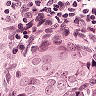
Metastatic tissue present: yes